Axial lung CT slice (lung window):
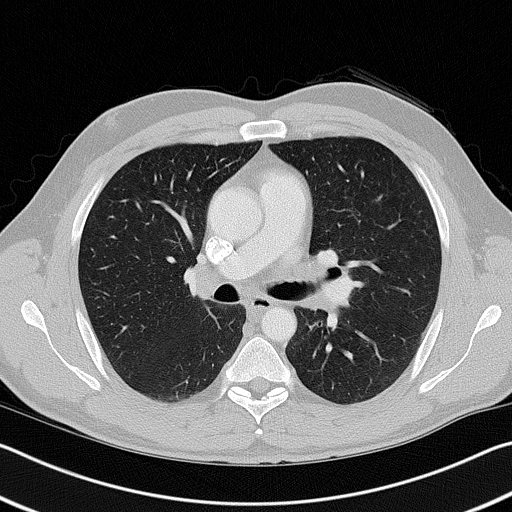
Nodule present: no